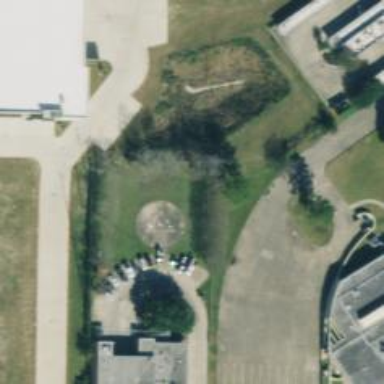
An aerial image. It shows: Image showing helipad at airport.